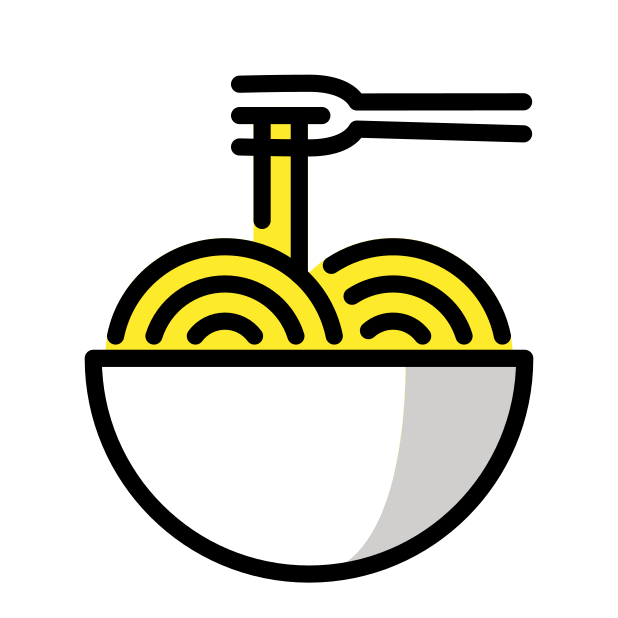
Emoji: 🍝
Name: spaghetti
Unicode: 0x1f35d